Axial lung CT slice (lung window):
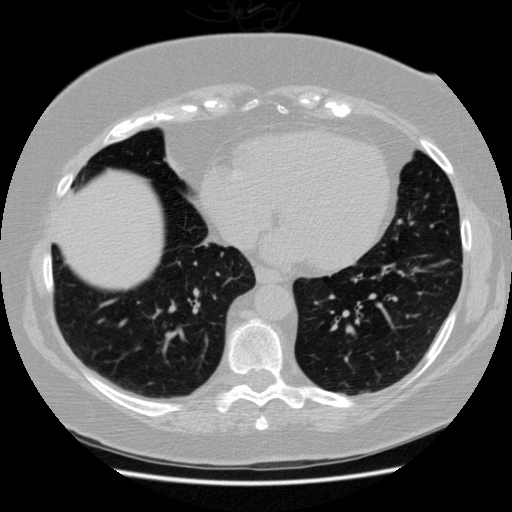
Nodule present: no